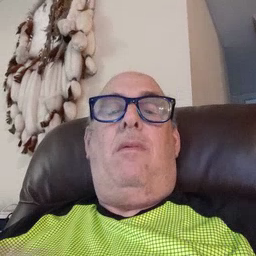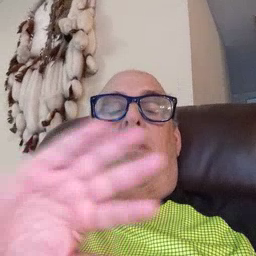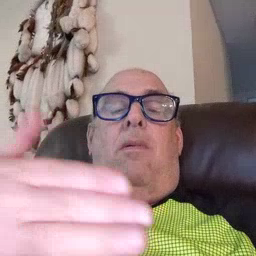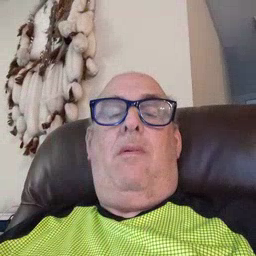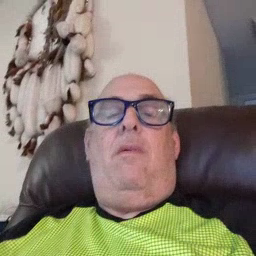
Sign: all